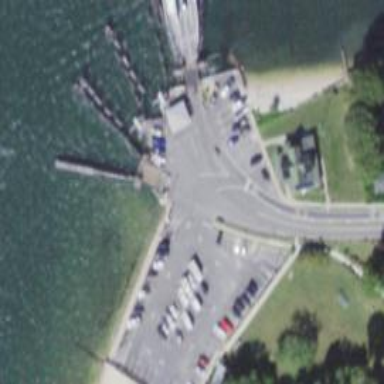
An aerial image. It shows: Ferry terminal.